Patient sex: M
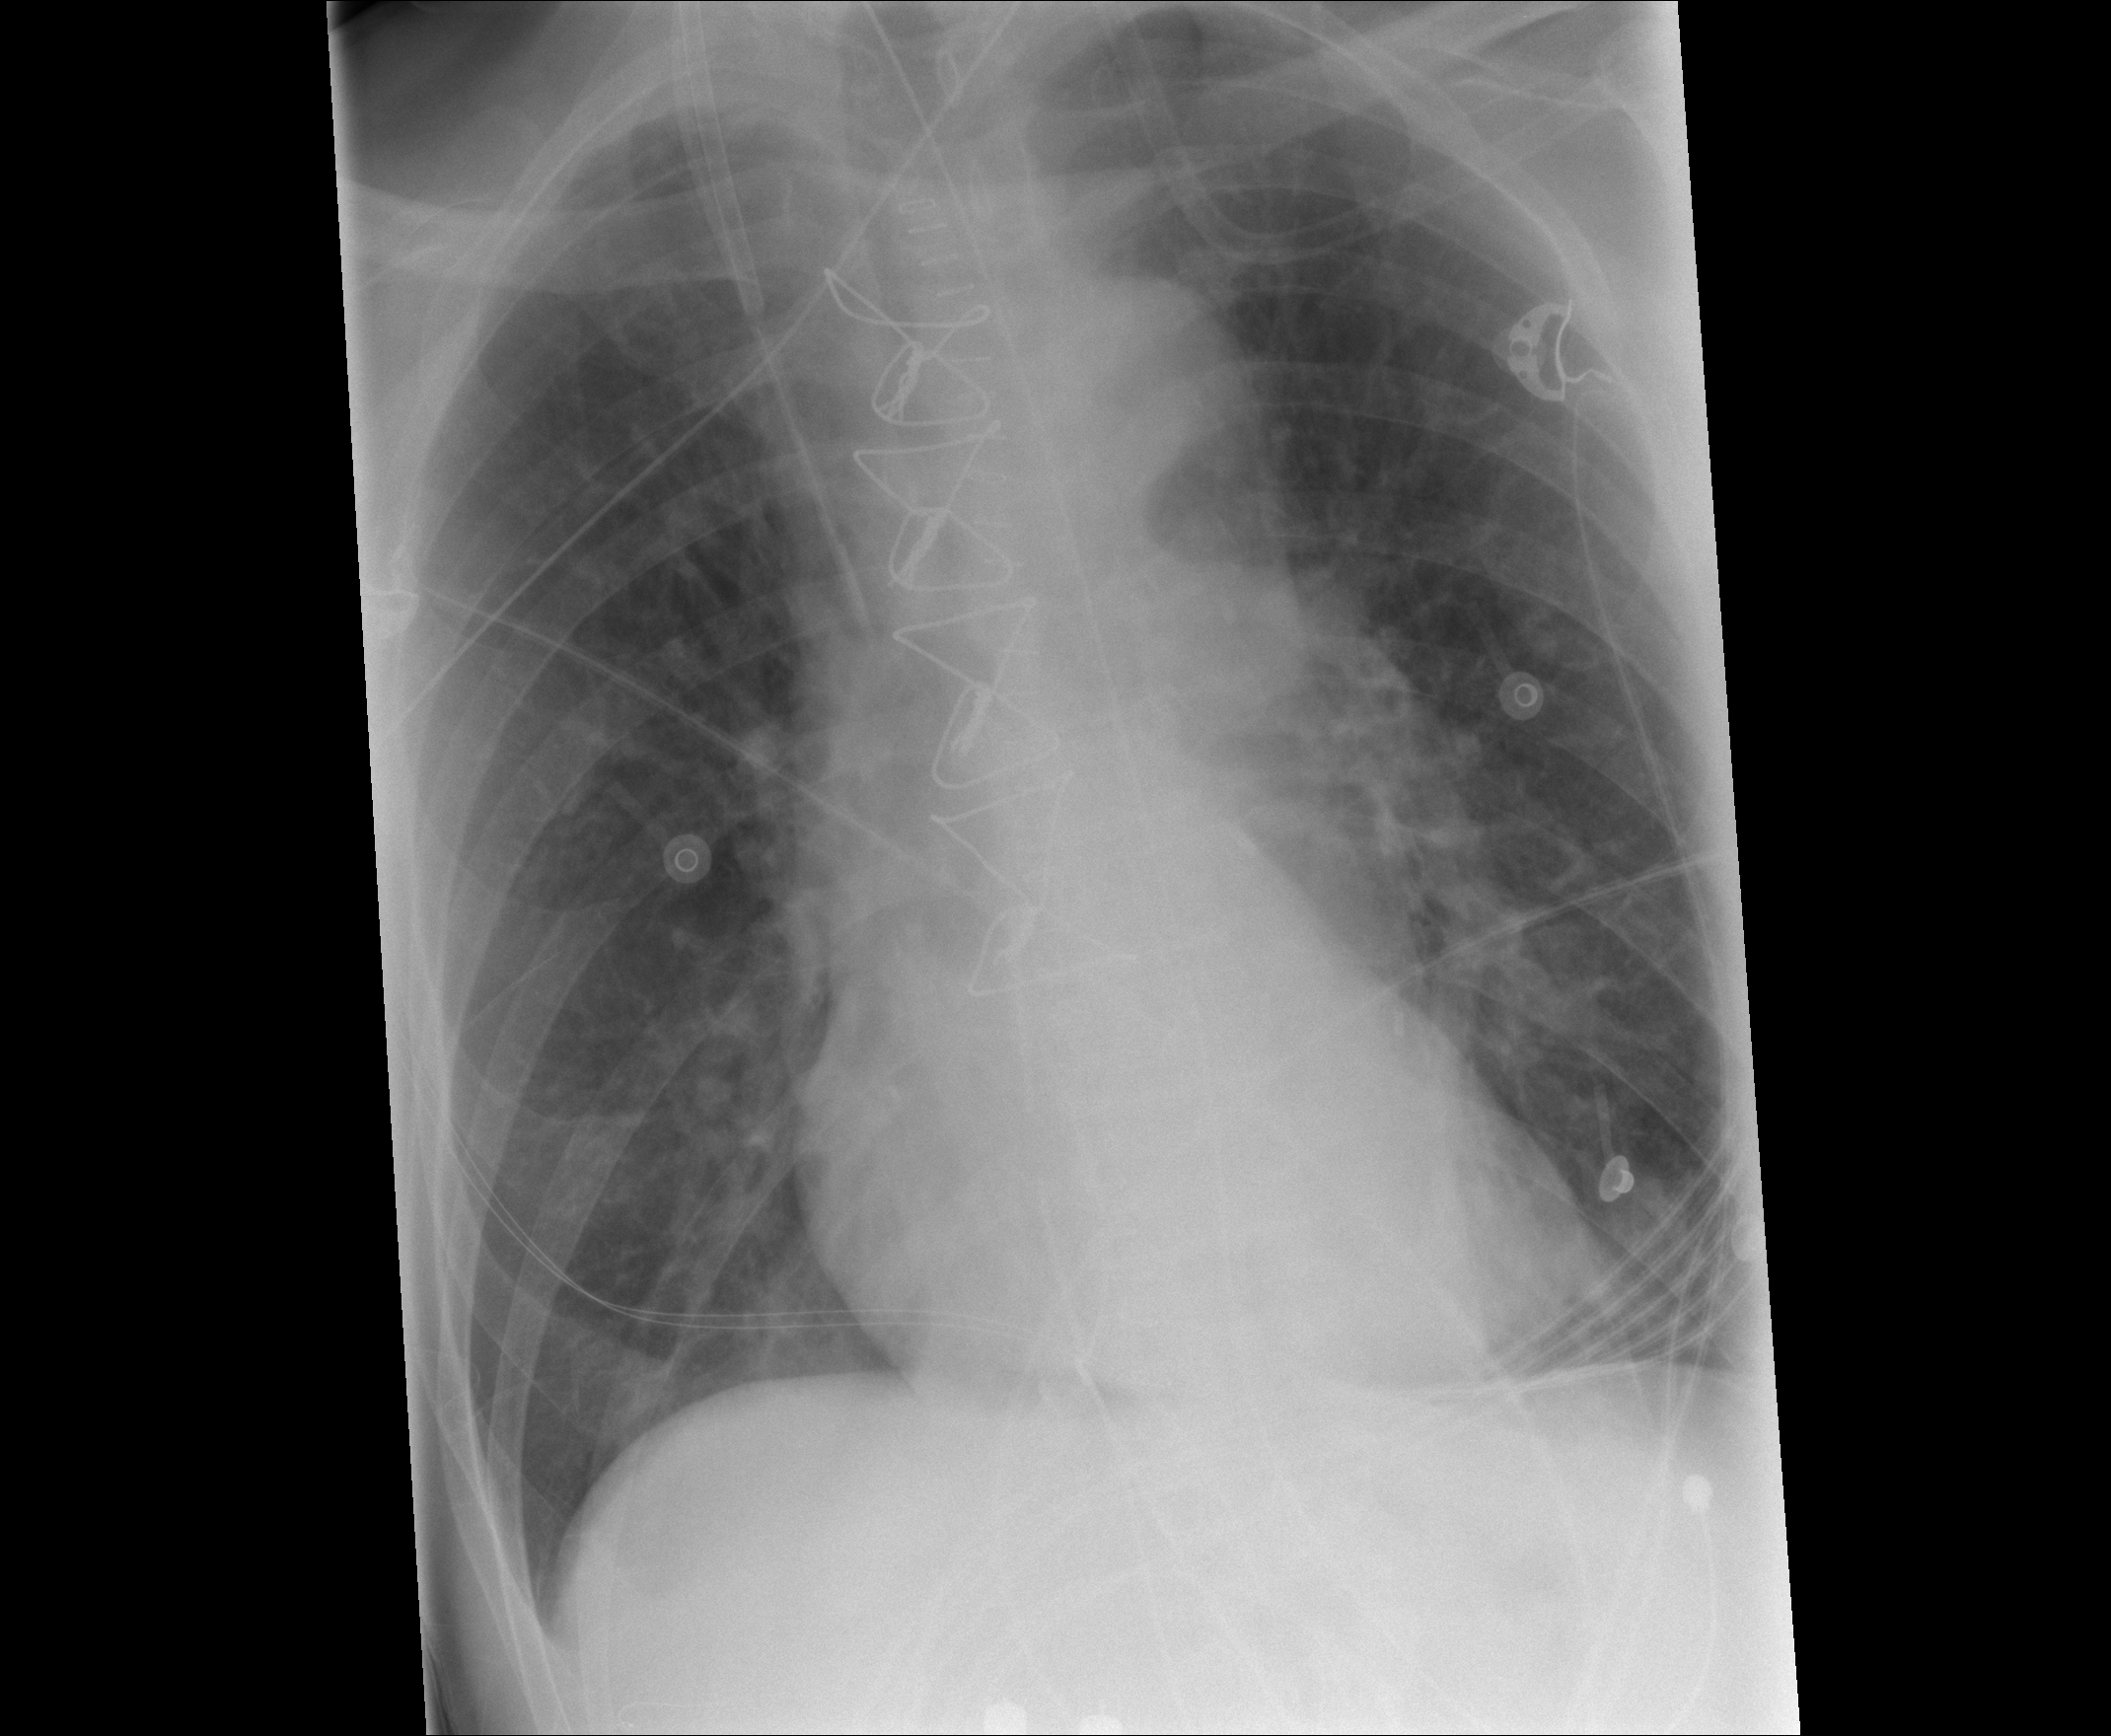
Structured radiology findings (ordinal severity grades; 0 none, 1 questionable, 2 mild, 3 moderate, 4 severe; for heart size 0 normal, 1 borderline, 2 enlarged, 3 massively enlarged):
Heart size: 0
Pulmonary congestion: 2
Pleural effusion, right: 0
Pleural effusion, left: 0
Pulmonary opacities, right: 0
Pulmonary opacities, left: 0
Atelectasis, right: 0
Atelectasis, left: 0